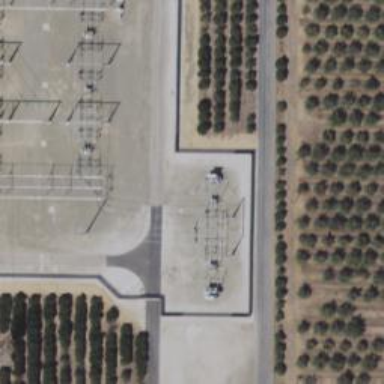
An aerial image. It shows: Switch used for power control.